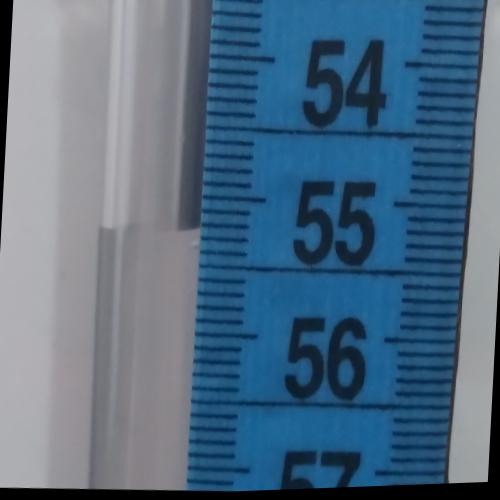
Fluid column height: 55.2 cm